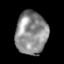
Tissue: skin
Cell type: Epithelial cells
Senescence score: 0.2509
Nuclear area (px): 1323
Mean DAPI intensity: 141.491